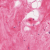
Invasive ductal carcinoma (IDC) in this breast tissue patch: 0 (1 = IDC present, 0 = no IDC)